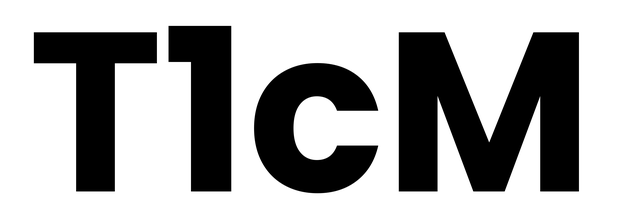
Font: Poppins-Bold